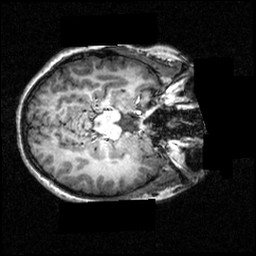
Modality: T1w
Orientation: axial
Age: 18
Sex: female
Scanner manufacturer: siemens
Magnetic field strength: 3.951 T
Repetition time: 1.5 s
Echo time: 0.00335 s